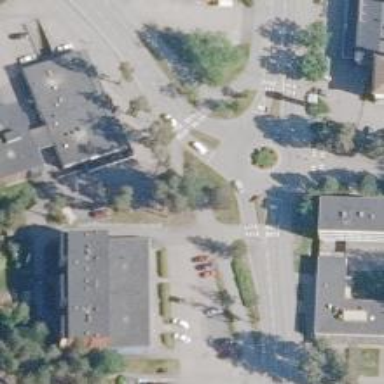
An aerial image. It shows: Tertiary road that leads to roundabout.